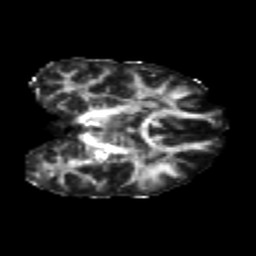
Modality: FA
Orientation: coronal
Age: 26
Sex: female
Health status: healthy
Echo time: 0.074 s